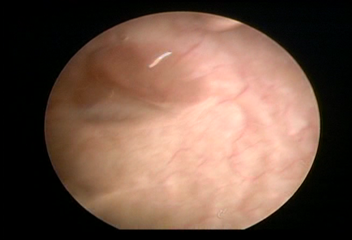
Modality: WLC
Class: Normal mucosa
Bladder cancer association: No